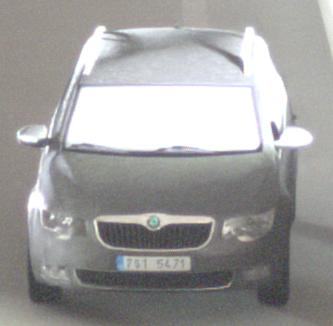
Make: Skoda
Model: Superb Combi 1.4 TSI
Detailed model: Superb (II) Combi
Model produced from: 2010/01
Model produced until: 2011/10
Doors: 5
Color: gray
Road condition: dry road
Daytime: midday
Contrast: medium contrast